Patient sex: F
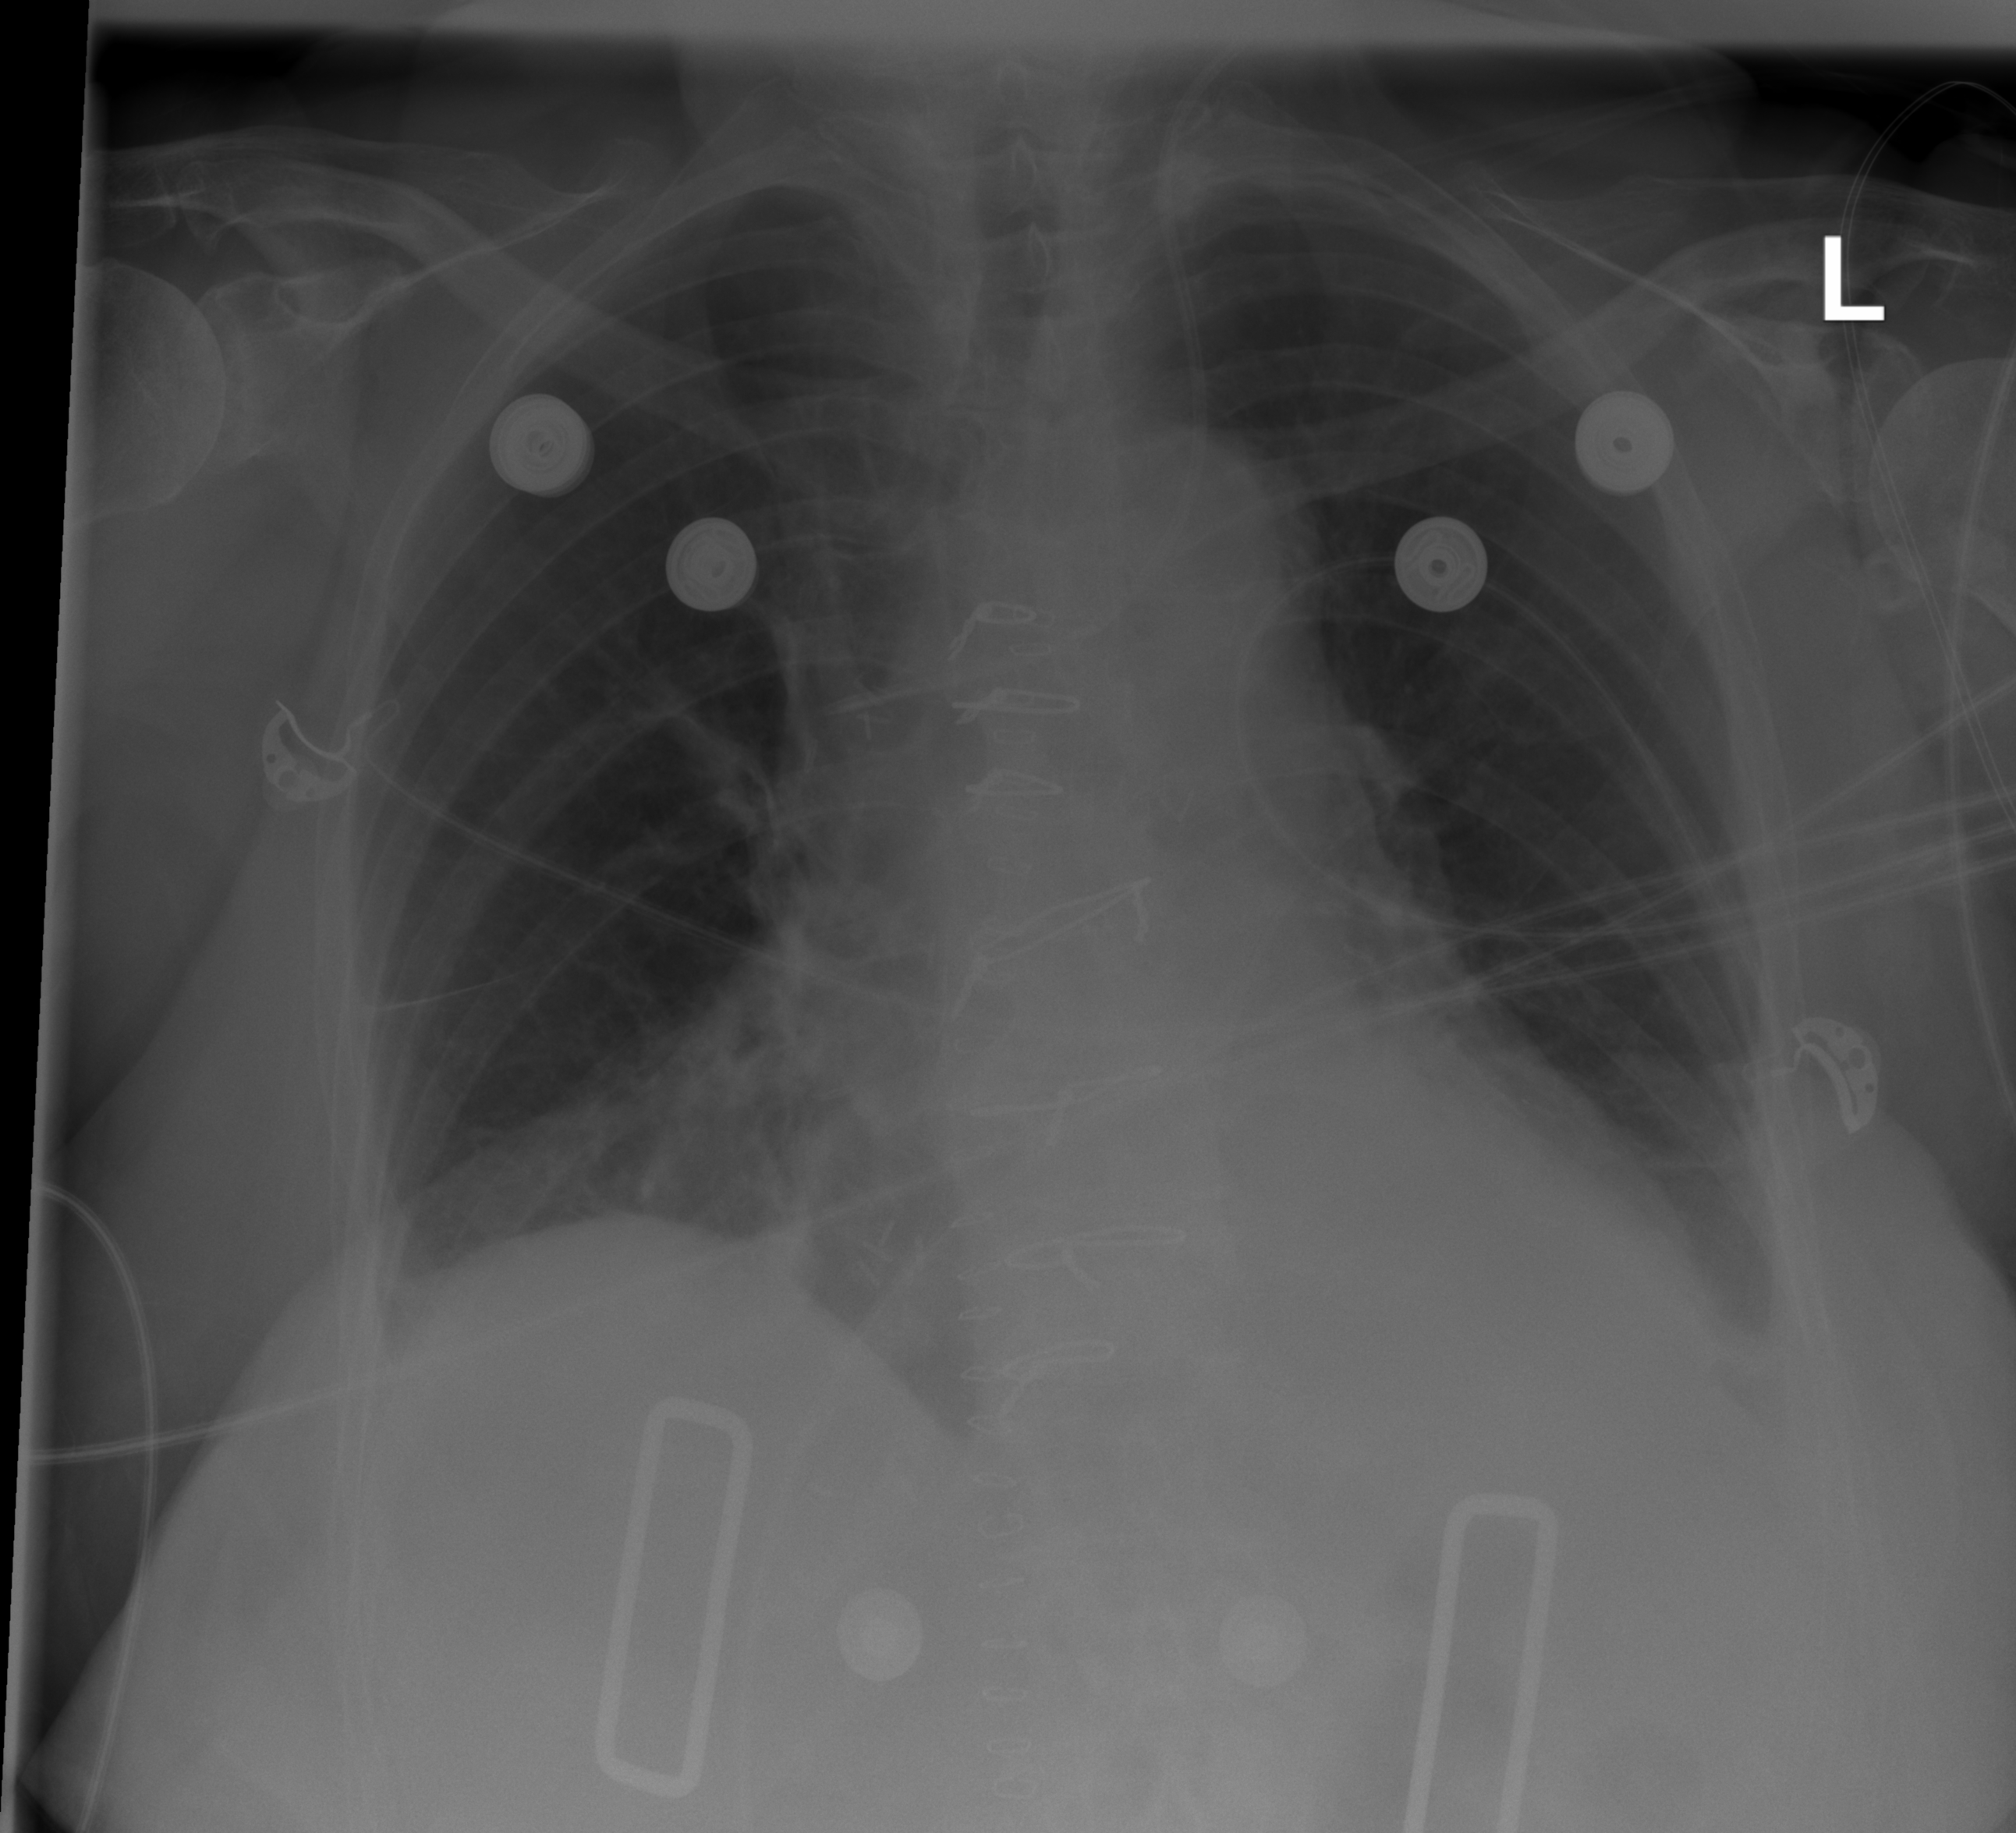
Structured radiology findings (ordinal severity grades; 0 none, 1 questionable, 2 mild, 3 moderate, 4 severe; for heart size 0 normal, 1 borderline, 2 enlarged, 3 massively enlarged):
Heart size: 2
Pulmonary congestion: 0
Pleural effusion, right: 1
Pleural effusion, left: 2
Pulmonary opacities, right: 1
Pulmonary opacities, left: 0
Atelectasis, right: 2
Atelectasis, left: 2